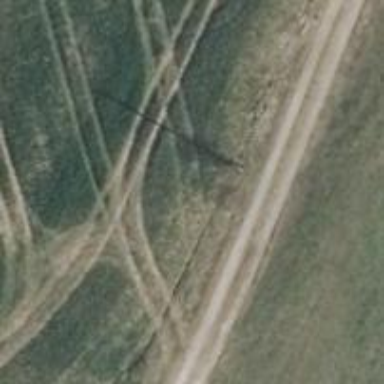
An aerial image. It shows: Minor power line.